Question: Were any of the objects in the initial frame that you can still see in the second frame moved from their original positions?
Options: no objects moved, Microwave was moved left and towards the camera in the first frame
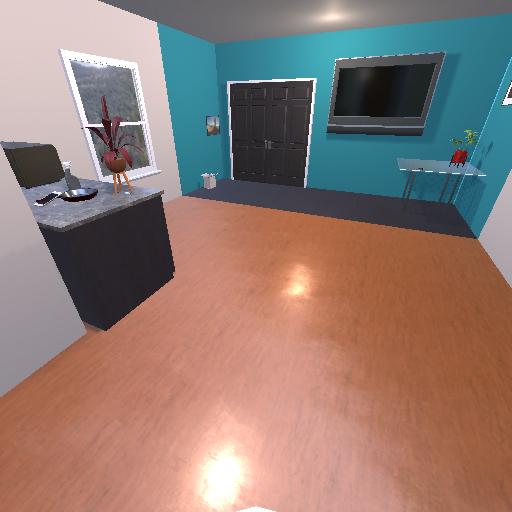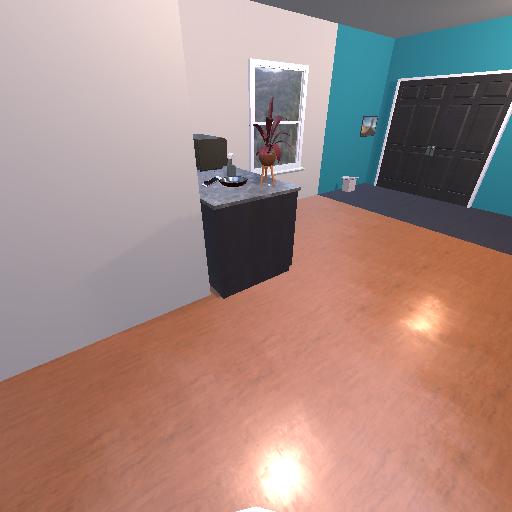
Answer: no objects moved